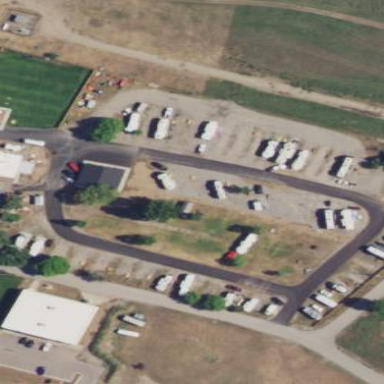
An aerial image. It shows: Caravan site for tourism.